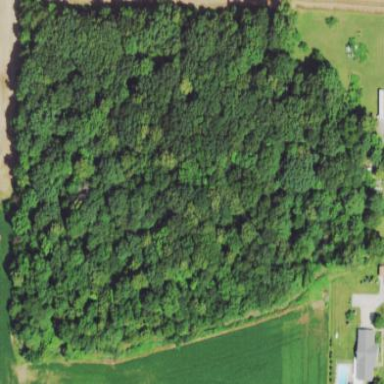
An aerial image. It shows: Deciduous broadleaved woodland.